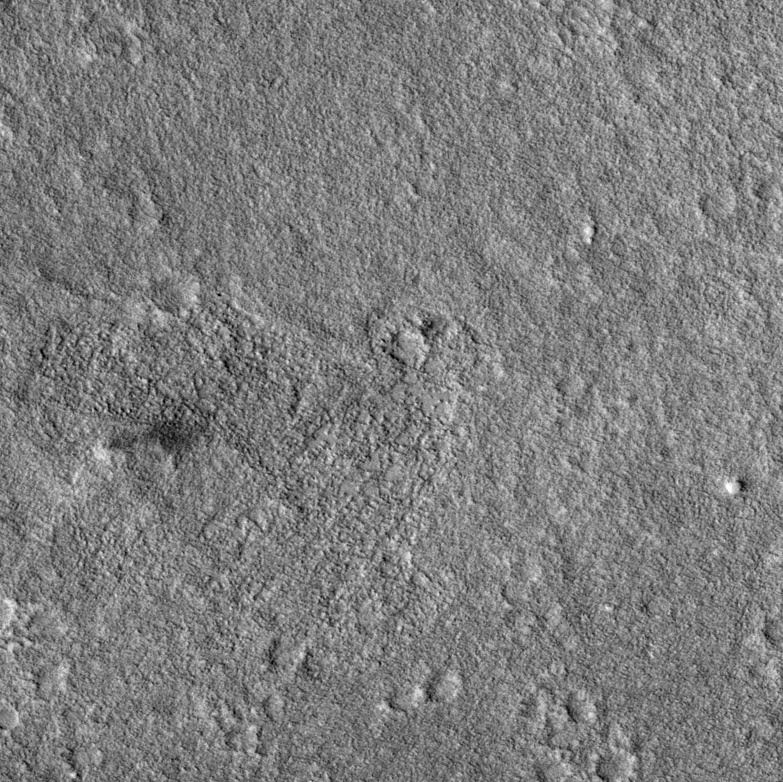
Label: dustdevil